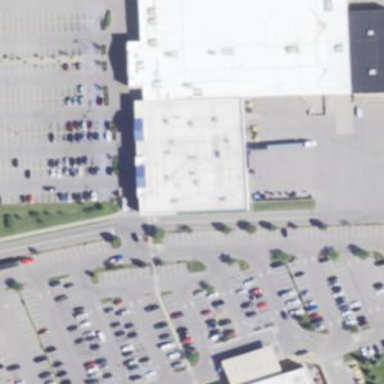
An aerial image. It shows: Retail building.